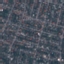
Label: Residential